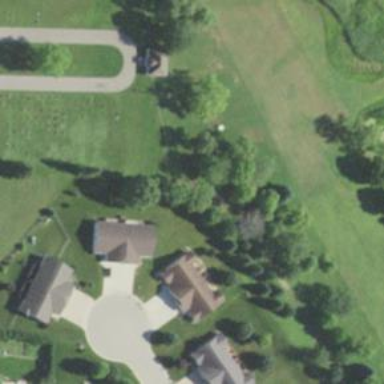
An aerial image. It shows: Grassy area designated as golf fairway.